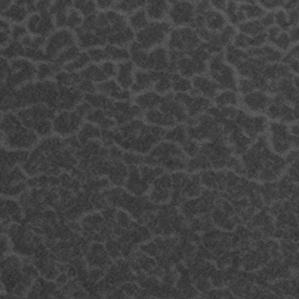
Label: frost